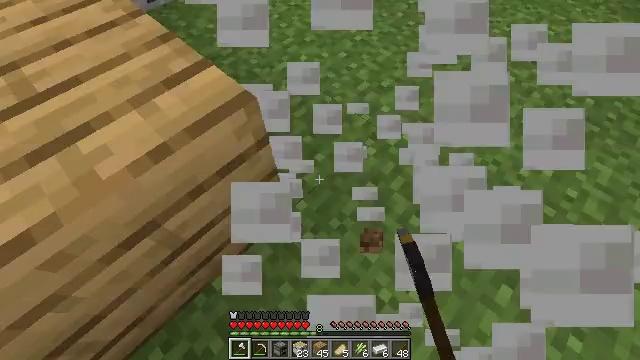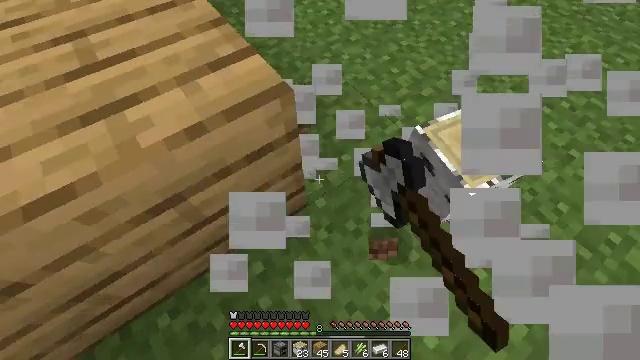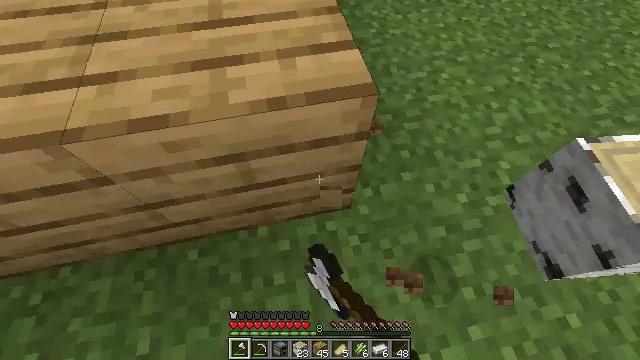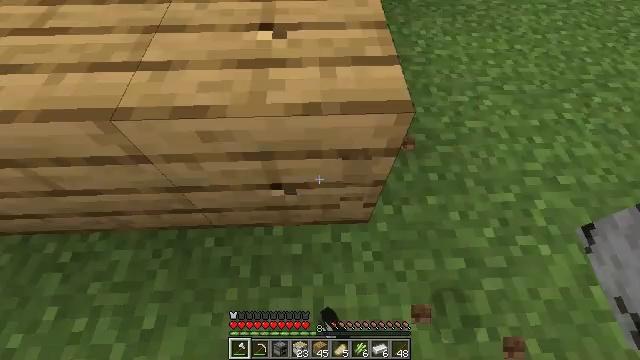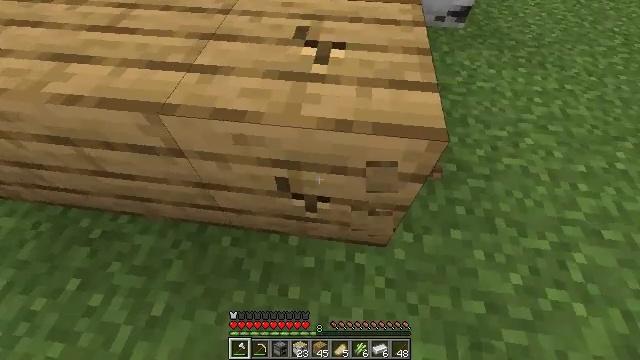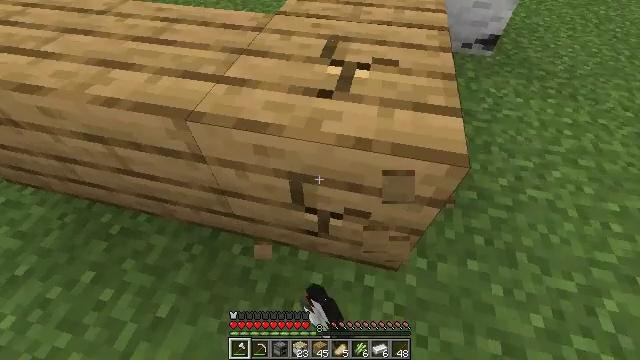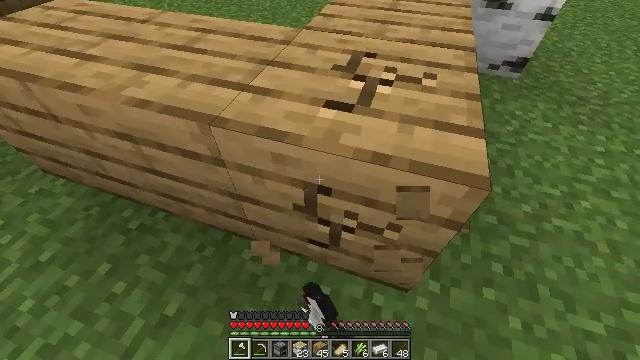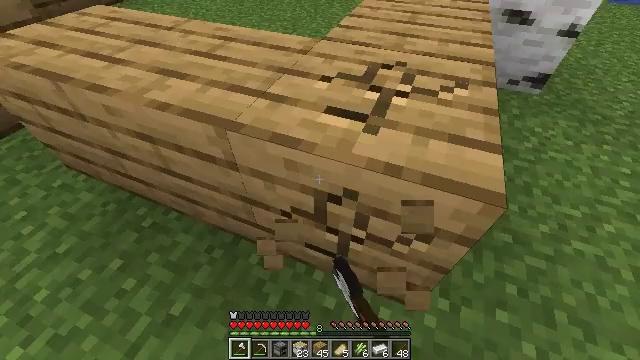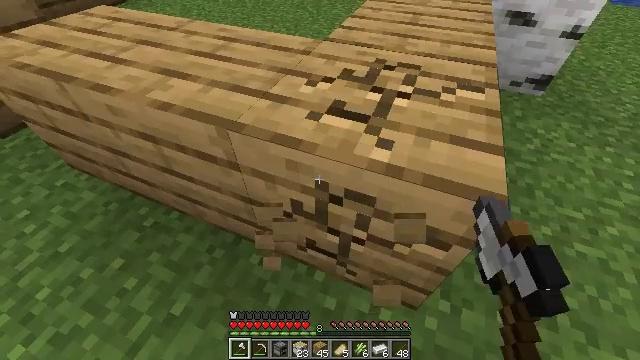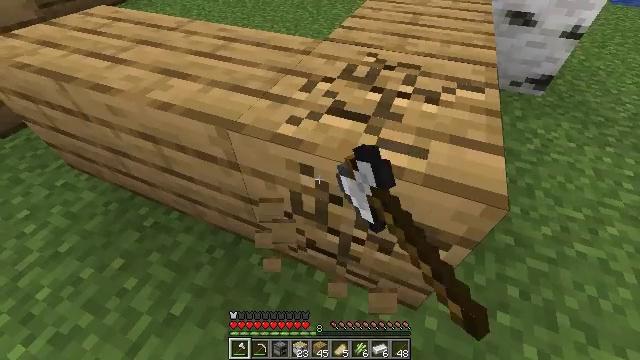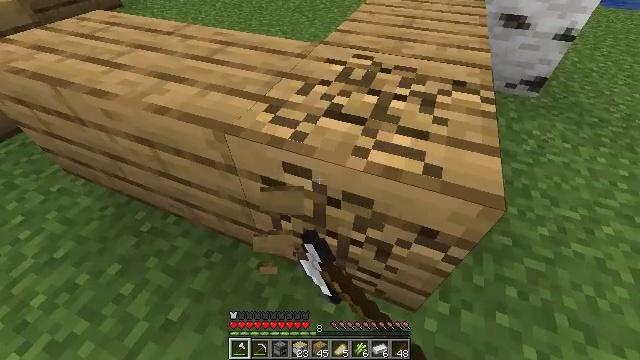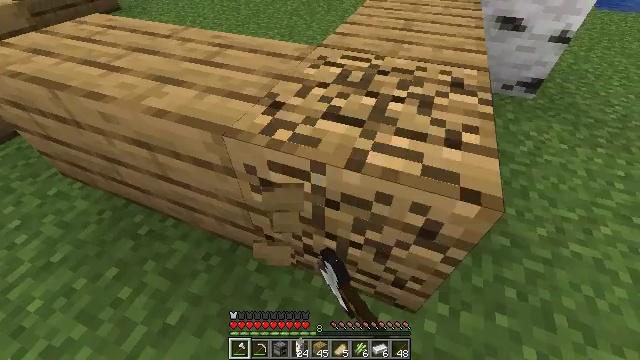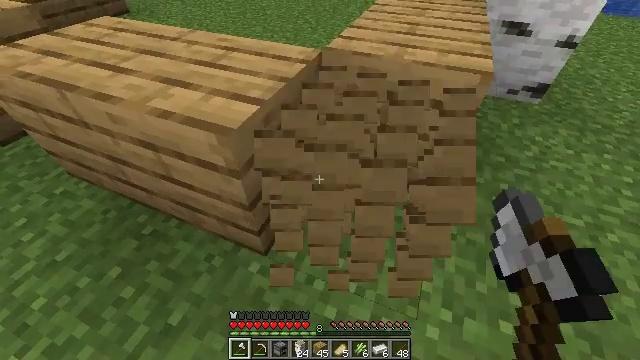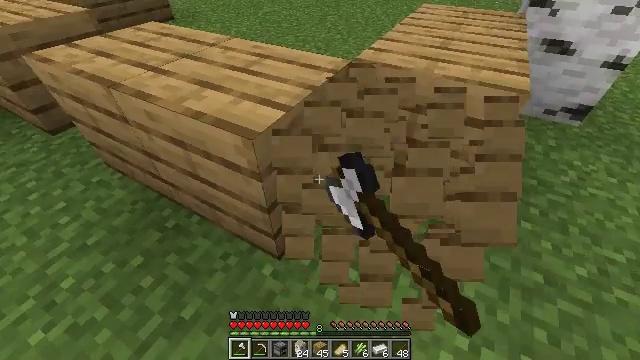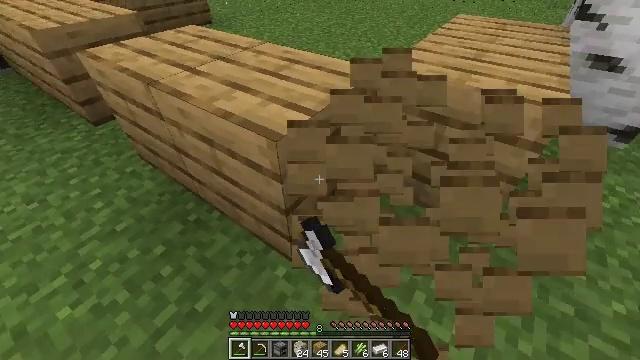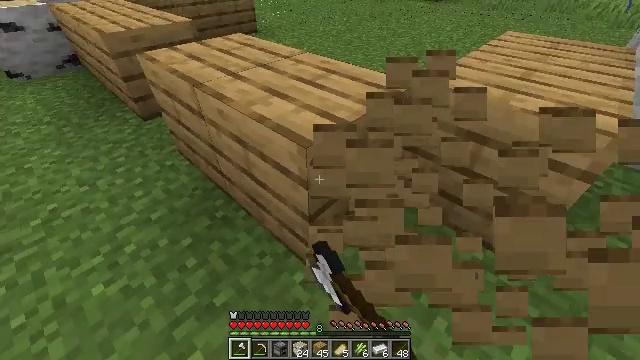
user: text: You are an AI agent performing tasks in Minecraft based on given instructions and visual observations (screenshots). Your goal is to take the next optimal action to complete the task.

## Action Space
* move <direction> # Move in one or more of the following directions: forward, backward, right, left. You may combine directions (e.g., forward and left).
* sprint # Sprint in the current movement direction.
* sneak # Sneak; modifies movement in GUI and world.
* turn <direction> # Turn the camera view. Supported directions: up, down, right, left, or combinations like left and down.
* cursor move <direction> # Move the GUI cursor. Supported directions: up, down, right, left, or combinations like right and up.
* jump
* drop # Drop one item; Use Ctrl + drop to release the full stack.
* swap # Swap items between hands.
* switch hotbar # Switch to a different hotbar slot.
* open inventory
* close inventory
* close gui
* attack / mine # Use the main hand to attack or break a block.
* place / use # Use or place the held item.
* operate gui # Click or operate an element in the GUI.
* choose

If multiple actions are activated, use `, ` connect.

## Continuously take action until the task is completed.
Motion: motion action
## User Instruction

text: Retrieve oak planks from the wooden block.
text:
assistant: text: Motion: turn left, attack / mine
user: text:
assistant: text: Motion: turn left, attack / mine
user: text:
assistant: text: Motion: turn left and up, attack / mine
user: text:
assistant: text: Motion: turn left and up, attack / mine
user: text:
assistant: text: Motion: turn left and up, attack / mine
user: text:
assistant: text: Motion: turn left and up, attack / mine
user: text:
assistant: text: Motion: turn left and up, attack / mine
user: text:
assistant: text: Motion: attack / mine
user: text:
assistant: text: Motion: attack / mine
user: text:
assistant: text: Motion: attack / mine
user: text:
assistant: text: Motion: attack / mine
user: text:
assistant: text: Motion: turn left, attack / mine
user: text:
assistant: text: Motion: turn left and up, attack / mine
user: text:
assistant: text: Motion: turn left and up, attack / mine
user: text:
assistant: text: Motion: turn left and up, attack / mine
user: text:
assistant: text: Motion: turn left and up, attack / mine
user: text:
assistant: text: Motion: attack / mine